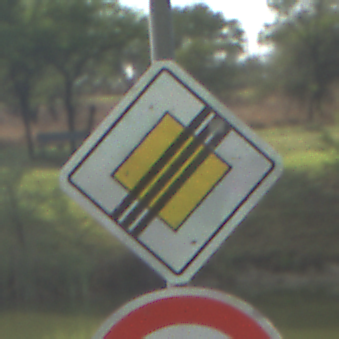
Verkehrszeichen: EndeVorfahrtsstrasse
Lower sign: Geschwindigkeit30
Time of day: MorningAfternoon
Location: Outdoor (Nature)
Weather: PartlyCloudy
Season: NotSpecified
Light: Natural